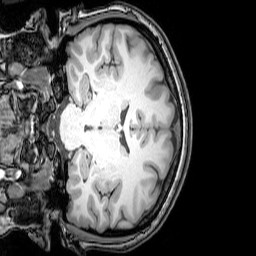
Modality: T1w
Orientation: coronal
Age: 23
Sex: female
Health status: healthy
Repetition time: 0.081 s
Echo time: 0.037 s